Question: i am using bootstrap 4 grid. i have 3 columns. i want first and third column to be col-8 and second column to be col-4. basically second column is a sidebar which i want to fall between first and third column on small screens. unfortunately my second column has dynamic height and is very long so the first column gets assigned height of second column leaving the third column start from the bottom of second column with lots of space between first and third. i would like column 3 to fall right under the text of first column.
i hope that makes sense.
This is the image of what I'm trying to do:

'''
<div class="container">
<div class="row ">
<div class="col-sm-8 ">
<div>One of three columns</div>
<div>One of three columns</div>
</div>
<div class="col-sm-4 ">
<div>Two of three columns</div>
<div>Two of three columns</div>
<div>Two of three columns</div>
<div>Two of three columns</div>
<div>Two of three columns</div>
<div>Two of three columns</div>
</div>
<div class="col-sm-8">
<div>three of three columns</div>
<div>three of three columns</div>
<div>three of three columns</div>
</div>
</div>
</div>
'''
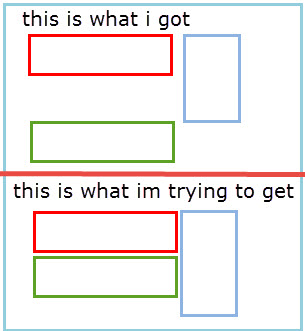
Answer: Bootstrap 5 also uses flexbox for grid rows/columns. Therefore using d-block responsively will still work, however 'float-left' has been replaced with 'float-start'.
Basically this has already <URL>.
Bootstrap 4 is flexbox, and therefore all of the columns become the same height as the tallest column. Usually, you can workaround this by nesting the columns, but then you won't get the desired column order. The workaround is to use floats like this:
'''
<div class="container">
<div class="row d-sm-block">
<div class="col-sm-8 float-left">
<div>One of three columns</div>
<div>One of three columns</div>
</div>
<div class="col-sm-4 float-right">
<div>Two of three columns</div>
<div>Two of three columns</div>
<div>Two of three columns</div>
<div>Two of three columns</div>
<div>Two of three columns</div>
<div>Two of three columns</div>
</div>
<div class="col-sm-8 float-left">
<div>three of three columns</div>
<div>three of three columns</div>
<div>three of three columns</div>
</div>
</div>
</div>
'''
Demo: <URL>
This works using the 'd-sm-block' in the 'row' to make the row 'display:block' instead of
'display:flex' on 'sm' and up. This allows the 'float-*' to work on the columns and 2nd column gets pulled to the right.